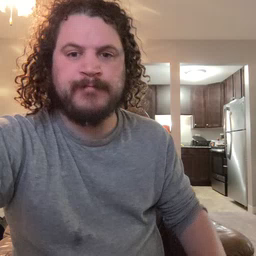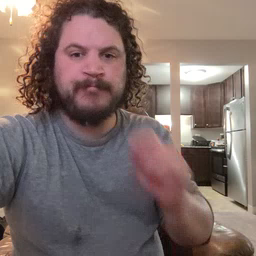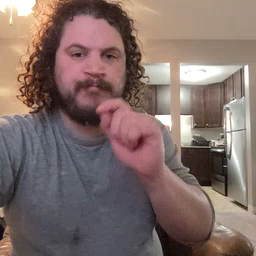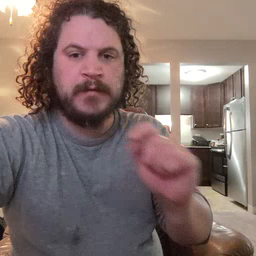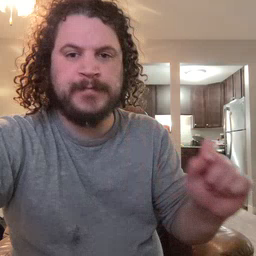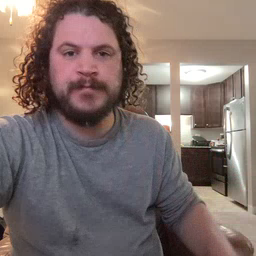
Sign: pen